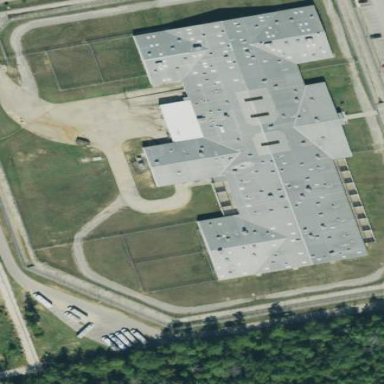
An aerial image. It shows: Prison.